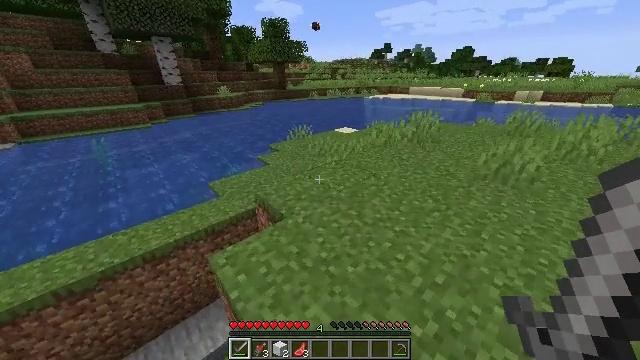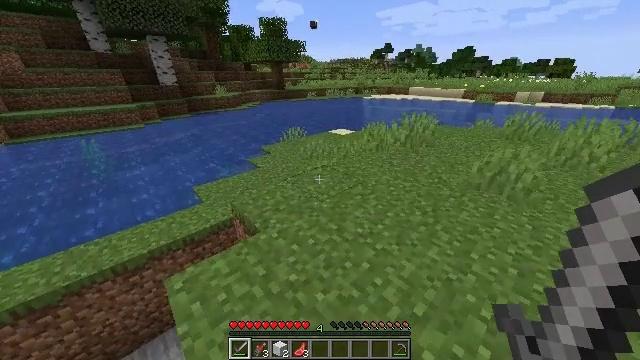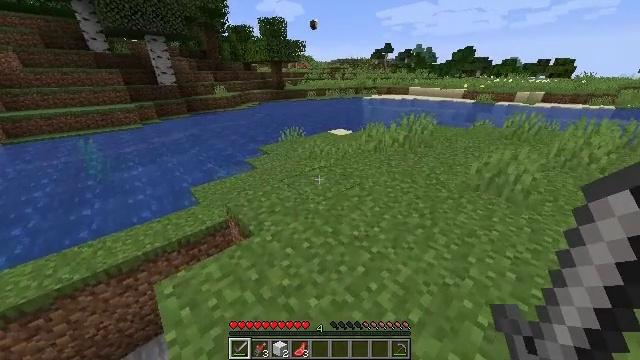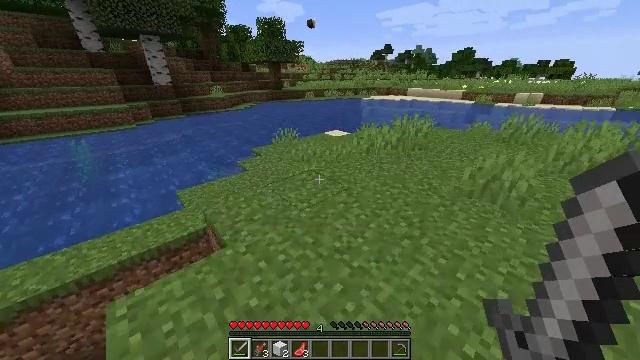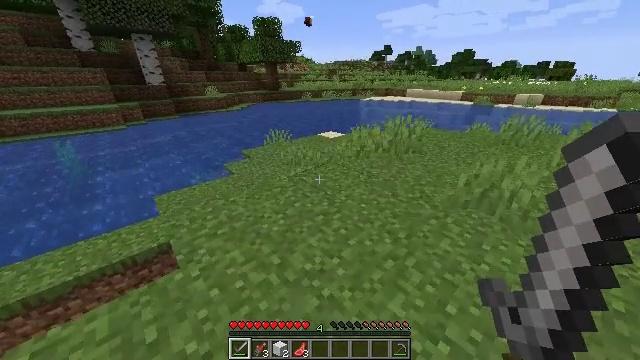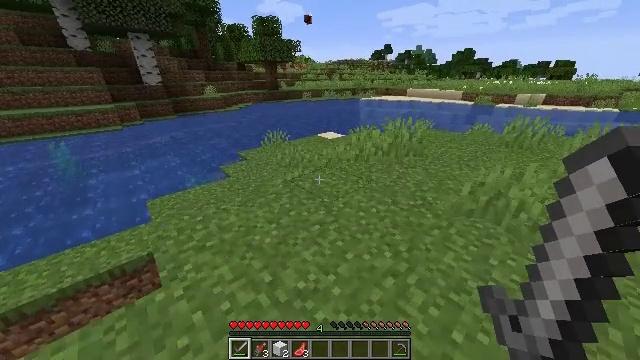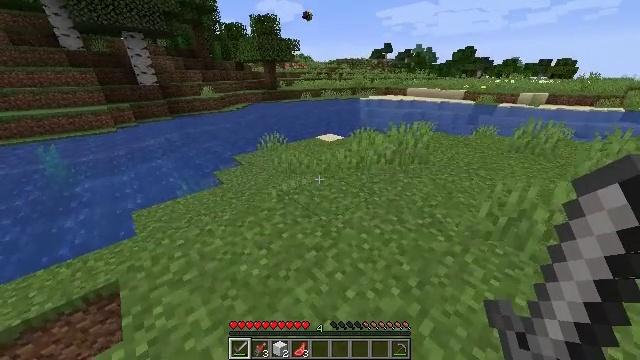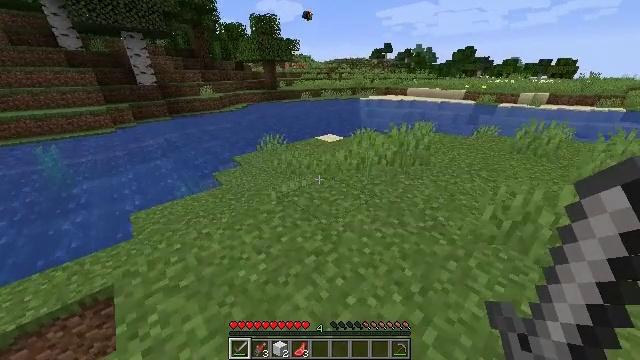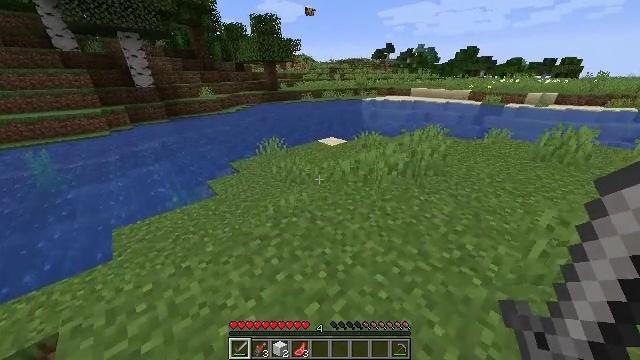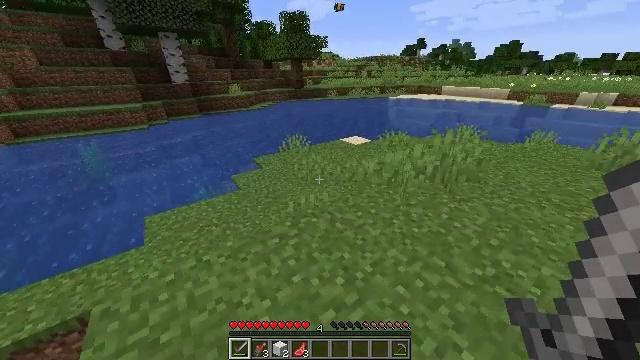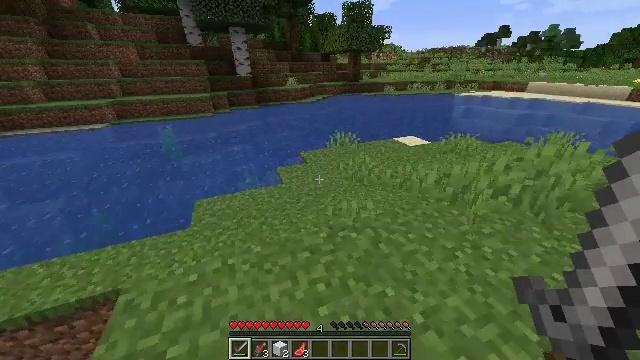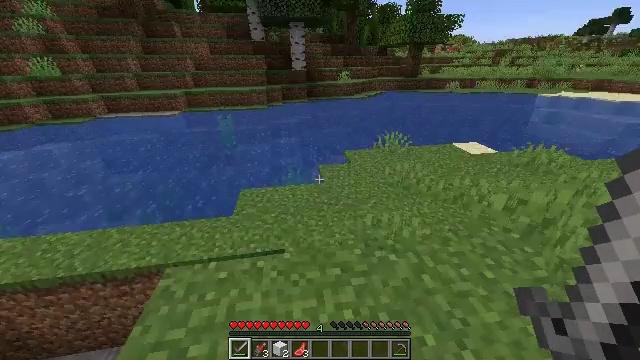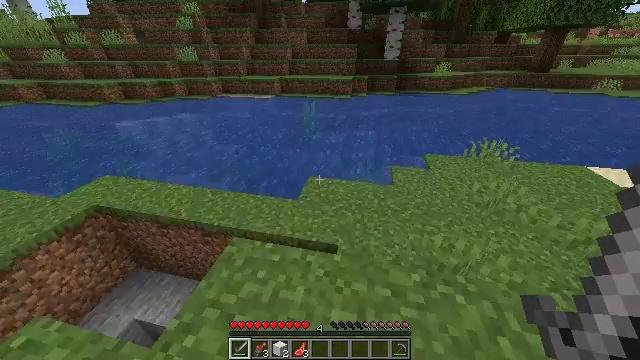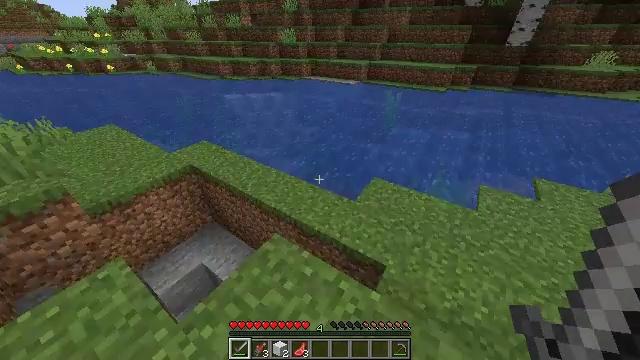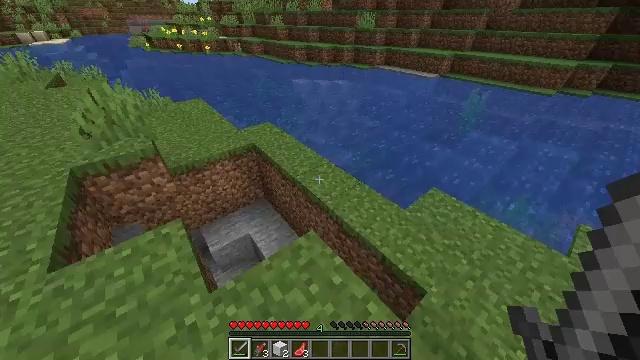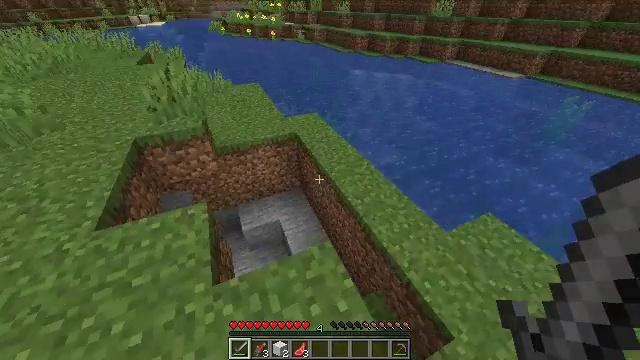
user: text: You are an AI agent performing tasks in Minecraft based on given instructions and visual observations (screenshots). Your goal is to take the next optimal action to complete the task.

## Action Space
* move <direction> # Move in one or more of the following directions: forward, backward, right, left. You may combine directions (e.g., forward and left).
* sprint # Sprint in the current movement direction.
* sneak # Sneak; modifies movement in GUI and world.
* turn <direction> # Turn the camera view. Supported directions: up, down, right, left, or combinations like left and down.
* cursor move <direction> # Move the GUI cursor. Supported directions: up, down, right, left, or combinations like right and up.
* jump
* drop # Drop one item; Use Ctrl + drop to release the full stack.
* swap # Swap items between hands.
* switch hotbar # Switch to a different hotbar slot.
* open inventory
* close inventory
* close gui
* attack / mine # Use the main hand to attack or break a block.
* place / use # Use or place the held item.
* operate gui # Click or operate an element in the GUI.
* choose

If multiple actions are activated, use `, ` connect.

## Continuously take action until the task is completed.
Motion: motion action
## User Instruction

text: Hunt fish.
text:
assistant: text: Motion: move forward and move right
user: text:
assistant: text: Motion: move forward and move right
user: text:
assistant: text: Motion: move forward and move right
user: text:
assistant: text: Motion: move forward
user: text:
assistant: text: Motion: move forward
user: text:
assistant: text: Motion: move forward
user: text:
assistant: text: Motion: move forward
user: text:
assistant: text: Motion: move forward
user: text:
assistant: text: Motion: move forward, turn left
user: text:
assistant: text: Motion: move forward, turn left and down
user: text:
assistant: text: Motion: move forward, turn left and down
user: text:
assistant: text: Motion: move forward, turn left and down
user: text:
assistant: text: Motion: move forward, turn left and down
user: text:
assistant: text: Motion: move forward, turn left and down
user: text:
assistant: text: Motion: move forward and move right, turn left and down
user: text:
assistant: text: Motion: move forward and move right, turn left and down
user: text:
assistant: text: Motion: move forward and move right, turn left and down
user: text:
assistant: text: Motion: move forward and move right, turn left
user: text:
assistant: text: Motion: move forward and move right, turn left
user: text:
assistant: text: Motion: move forward and move right
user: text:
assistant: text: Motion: move forward and move right
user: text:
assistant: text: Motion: move right, turn left
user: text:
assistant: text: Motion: move right, turn left
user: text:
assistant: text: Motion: move right, turn left
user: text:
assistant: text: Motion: move right, turn left
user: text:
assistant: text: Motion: turn left
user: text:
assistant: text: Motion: turn left
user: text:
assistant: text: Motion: turn left
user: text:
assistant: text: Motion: no_op
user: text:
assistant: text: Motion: no_op